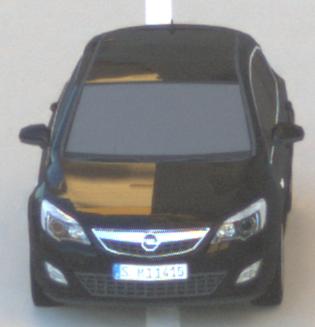
Make: Opel
Model: Astra 1.4 ecoFlex
Detailed model: Astra (J)
Model produced from: 2009/12
Model produced until: 2010/12
Doors: 5
Color: black
Road condition: dry road
Daytime: sunrise or sunset
Contrast: medium contrast